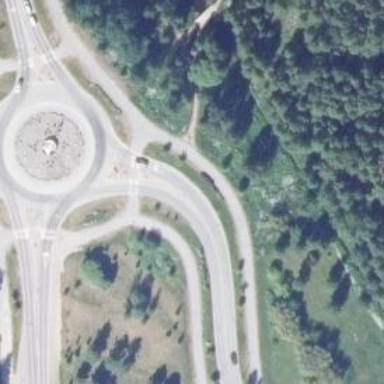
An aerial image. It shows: Zebra crossing on the road.